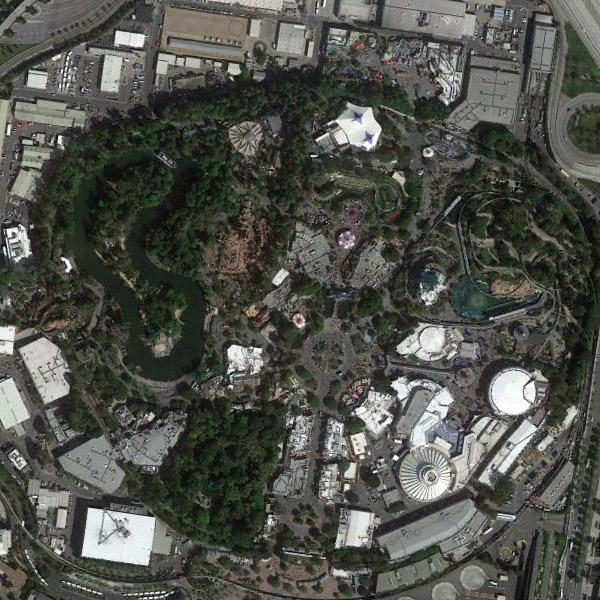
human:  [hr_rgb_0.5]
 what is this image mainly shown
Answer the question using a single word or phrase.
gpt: park